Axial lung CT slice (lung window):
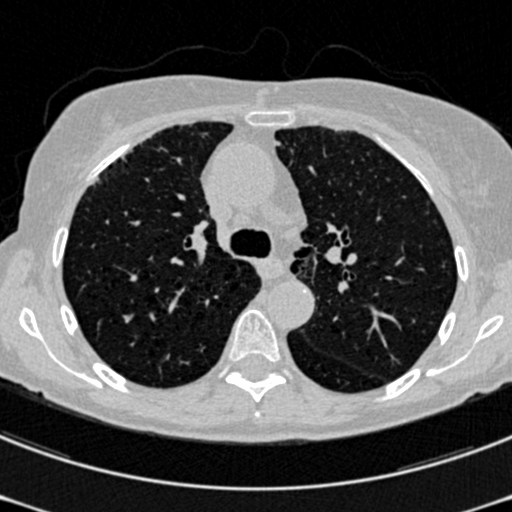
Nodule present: no